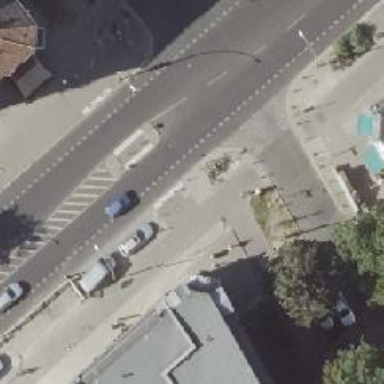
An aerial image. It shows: Secondary road with asphalt surface. There are sidewalks on both sides and lanes for cyclists on both sides as well. Parking is available on the right side of the street.